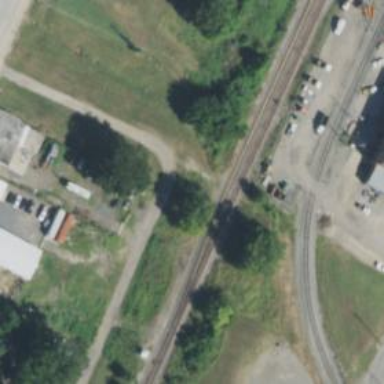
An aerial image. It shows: Railway junction area.